Question: I want to draw a line dynamically as the user turns anywhere he goes. I am struggling on how to draw the lines using the user geopoints as we listen to his location continuously. I have tried to use moveTo and lineTo but it's only possible for only one line. Thanks for your answers in advance thanks.!
Update:
'''
public void draw(Canvas canvas, MapView mv, boolean shadow)
{
Projection projection = mv.getProjection();
ArrayList<GeoPoint> geoPoints = new ArrayList<GeoPoint>();
//Creating geopoints - ommited for readability
Path p = new Path();
for (int i = 0; i < geoPoints.size(); i++) {
if (i == geoPoints.size() - 1) {
break;
}
Point from = new Point();
Point to = new Point();
projection.toPixels(geoPoints.get(i), from);
projection.toPixels(geoPoints.get(i + 1), to);
p.moveTo(from.x, from.y);
p.lineTo(to.x, to.y);
}
Paint mPaint = new Paint();
mPaint.setStyle(Style.FILL);
mPaint.setColor(0xFFFF0000);
mPaint.setAntiAlias(true);
canvas.drawPath(p, mPaint);
super.draw(canvas, mv, shadow);
}
'''
Picture:
The drawing of line must follow wherever the user will be.

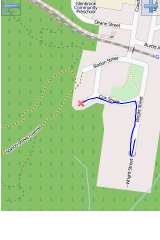
Answer: You can use a <URL> and more specifically:
'''
private final Path mPath;
................
mPath.lineTo(lastXCoord,lastYCoord);
'''